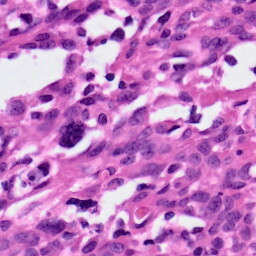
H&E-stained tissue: Ovarian